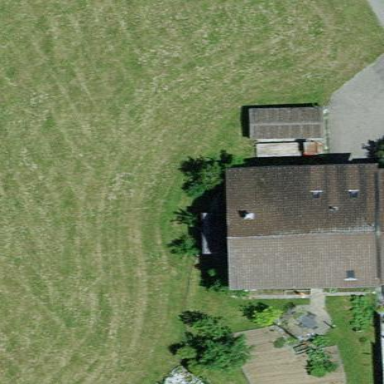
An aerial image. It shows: Semi-detached house.